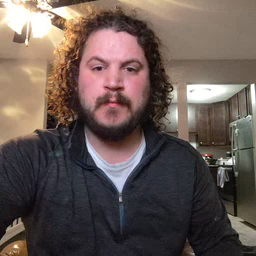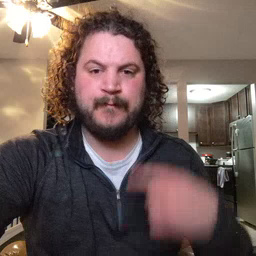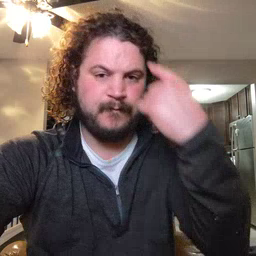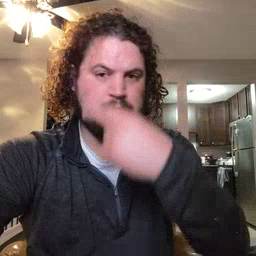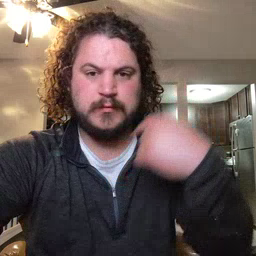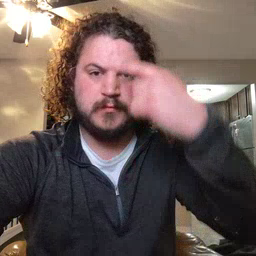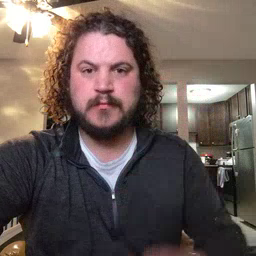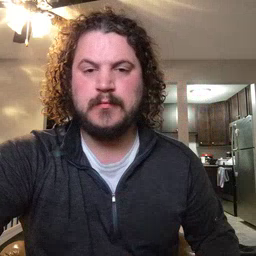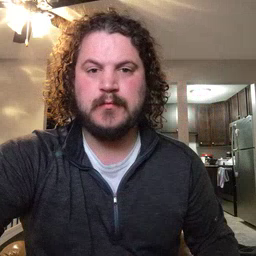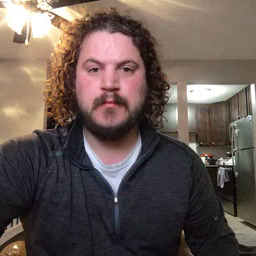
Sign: face